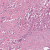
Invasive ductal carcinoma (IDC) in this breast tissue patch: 1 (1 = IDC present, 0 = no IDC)